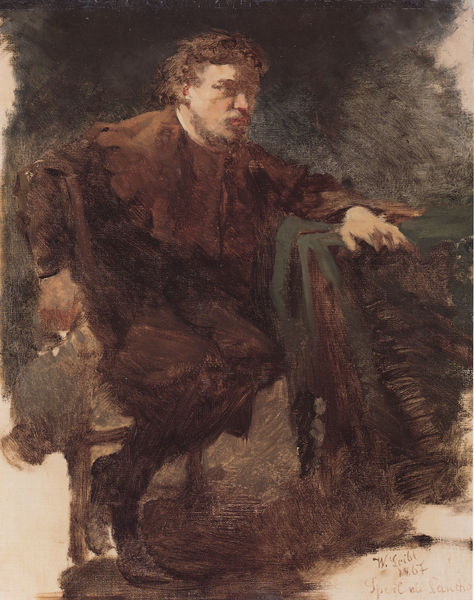
Titel: Der Maler Johann Sperl als Sancho Pansa
Künstler: Wilhelm Maria Hubertus Leibl
Standort: Köln
Institution: Wallraf-Richartz-Museum
Schlagwörter: dunkel, gemälde, hand, himmel, kopf, körper, mann, schatten, wasser, weiß, aquarell, grob, grün, ocker, sitzen, bewegung, braun, brust, finger, frisur, grau, haar, hell, hintergrund, holz, hut, kleider, licht, mund, nase, ohr, profil, raum, schwarz, skizze, stirn, stuhl, stützen, tisch, vordergrund, zeichnung, zimmer, blick, tuch, beige, flächig, hochformat, malerei, bart, hemd, hose, jacke, jung, kappe, mütze, schnurrbart, trinken, wand, arm, arme, augen, falten, gesicht, halten, kleidung, kragen, leinen, mensch, pelz, rahmen, vollbart, bildnis, hals, herr, hände, innenraum, möbel, portrait, porträt, signatur, tischdecke, tischtuch, öl, gehen, pastos, boden, auge, gewand, haare, kostüm, kutte, mantel, sessel, sitzend, stoff, stoffe, tücher, decke, person, augenbrauen, kinn, lippen, locke, locken, ohren, schulter, schultern, krug, beine, bewegt, bein, schrift, wangen, bilder, papier, schrank, armlehne, düster, lehne, sitz, schuhe, studie, farben, fläche, mauer, eben, farbe, monochrom, wein, einfach, falte, wolle, festhalten, bauch, junge, wange, ölfarbe, ölfarben, augenbraue, ellenbogen, knie, waden, aufstützen, kinnbart, oberkörper, wände, unterschrift, künstler, text, selbstbildnis, herrscher, schuh, entwurf, pinsel, unvollendet, aufstehen, jüngling, leibl, junger mann, mauern, stuhlbein, dramatisch, ölskizze, mönch, unfertig, schauspieler, verhüllt, brau, tempera, baumwolle, handschrift, koffer, pater, steigen, gestelle, flüchtig, hieronymus, trist, einsiedler, restweiss, schattten, duster, armer, hockem, beschruftung, lovken, 1890, grau#, 1867, mann stuhl bart, halbdunke